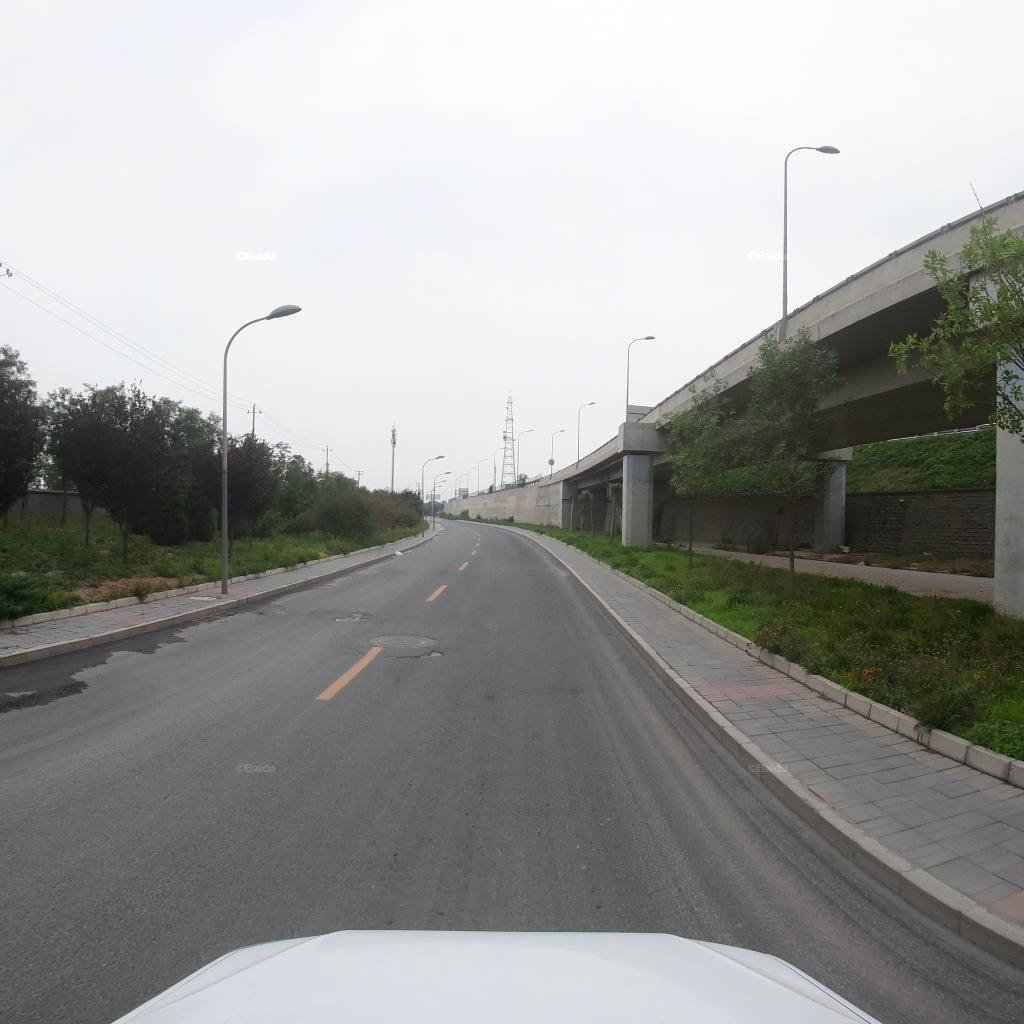
Region: Fengtai
Road damage annotations: pothole, transverse crack, manhole cover